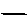
Label: line